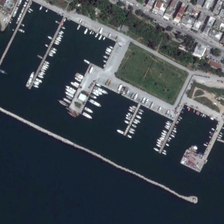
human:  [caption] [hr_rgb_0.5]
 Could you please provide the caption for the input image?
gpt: many buildings are near a port with many boats .

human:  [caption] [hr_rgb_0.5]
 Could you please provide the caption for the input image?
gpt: many ships are parked at the port, where includes a playground and dense woods .

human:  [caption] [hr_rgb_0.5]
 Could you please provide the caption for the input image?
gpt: many ships are parked at the port, where includes a playground and dense woods .

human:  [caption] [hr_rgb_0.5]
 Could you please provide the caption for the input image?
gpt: many buildings are near a port with many boats .

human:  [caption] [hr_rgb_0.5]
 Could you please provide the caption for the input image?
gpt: many buildings are near a port with many boats .